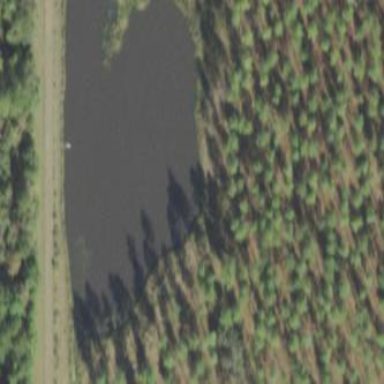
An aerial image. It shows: Lake with natural water.